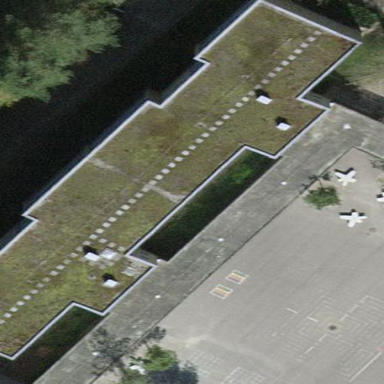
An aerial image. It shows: School building with flat roof.